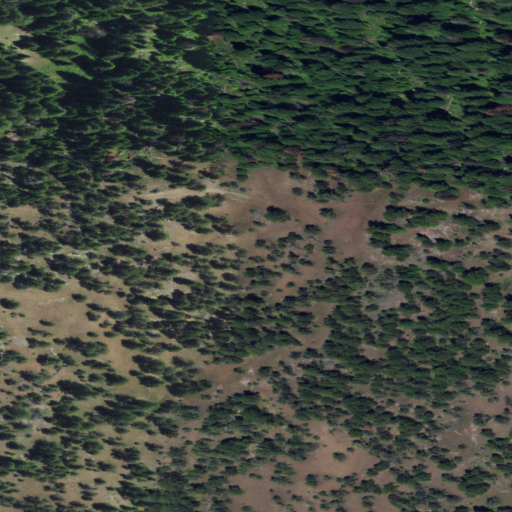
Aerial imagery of mountain in Oregon named Howard Butte containing evergreen forest and shrub